Question: So my task is to optimise the CSS for a Website. Currently, their buttons are all done using image sprites like the following:

These sprites are all put into one large .png (40 or so different buttons on it).
If I were to do the buttons as HTML instead of images, I imagine it would be something like the following:
'''
<style type="text/css">
a.button
{
display: block;
width: 175px;
height: 35px;
background: url("../images/green-gradient.jpg");
background-repeat: repeat-x;
}
a.button:hover
{
background: url("../images/green-gradient-hover");
}
</style>
<a href="#" class="button">Arrange Demo</a>
'''
Would it be more optimal to do these buttons as HTML as detailed above (with repeating a repeating background image that is 1px by 35px), or sprites like they are currently?
If I did do it as HTML like above, are there any performance implications of using a different repeated background on hover?
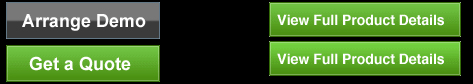
Answer: You're method above would definitely be more efficient as you are loading a smaller file and re-using it. That said, it could be more efficient by using CSS3 gradients if possible. You can also use some javascript to make it more browser friendly, like modernizr.
See <URL> to analyze your sites loads times.
See <URL> to see browser support for CSS3 gradients.